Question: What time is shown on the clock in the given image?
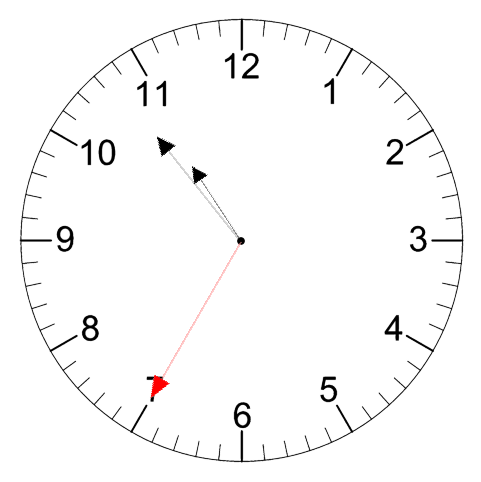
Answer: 10:53:35